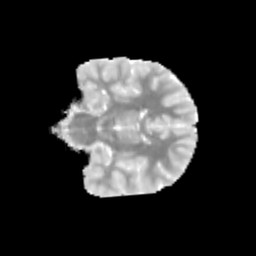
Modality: MD
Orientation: coronal
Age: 10
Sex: male
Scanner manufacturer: siemens
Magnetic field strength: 3 T
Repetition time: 3.8 s
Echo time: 0.07 s